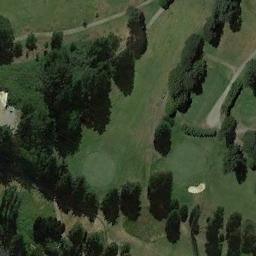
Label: golf_course